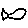
Label: fish